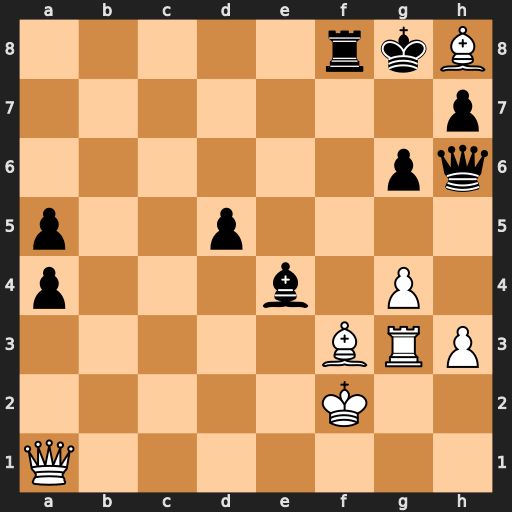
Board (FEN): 5rkB/7p/6pq/p2p4/p3b1P1/5BRP/5K2/Q7
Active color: w
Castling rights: -
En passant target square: -
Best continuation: g5 Rxf3+ Rxf3